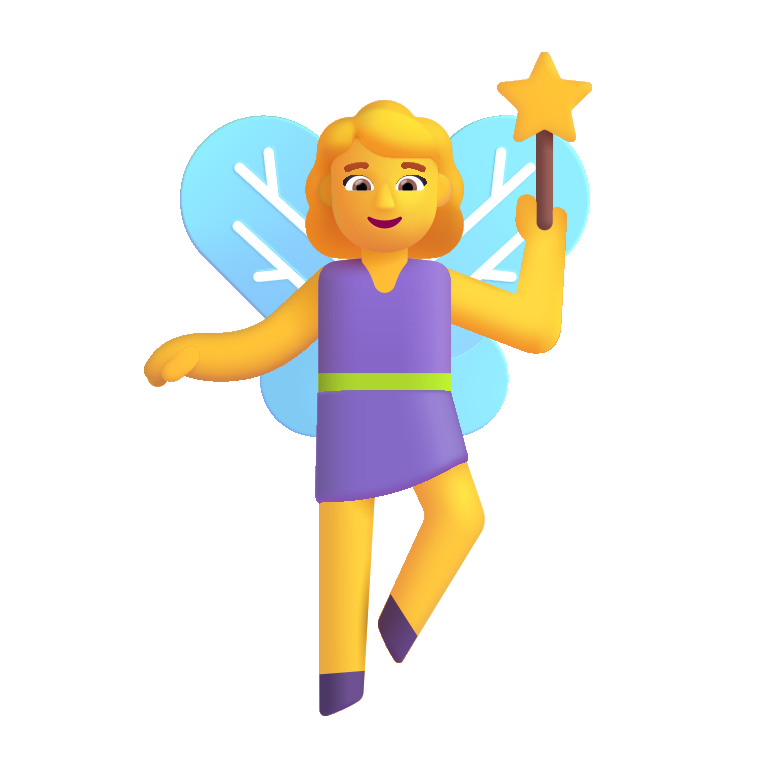
woman fairy color default